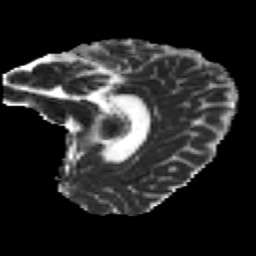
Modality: MD
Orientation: sagittal
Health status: healthy
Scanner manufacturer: philips
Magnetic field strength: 3 T
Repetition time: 9.75 s
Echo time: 0.092 s